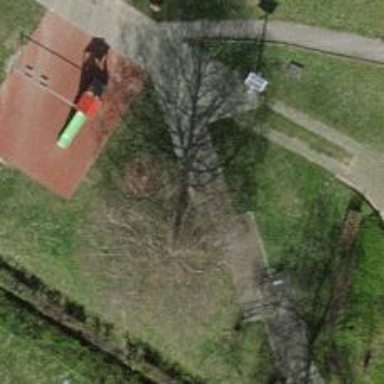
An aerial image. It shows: Playground area for leisure land.